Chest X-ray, AP view. Patient: 65 years old, sex M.
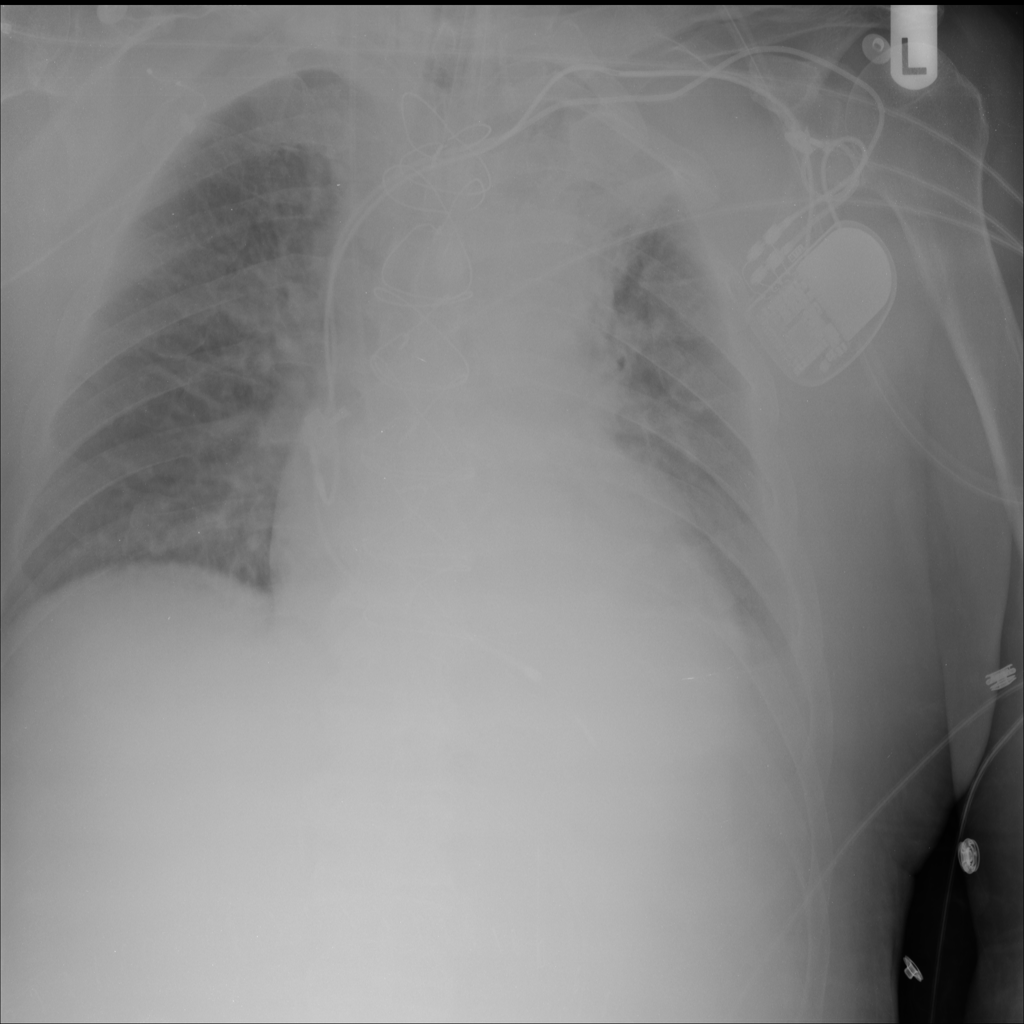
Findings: Atelectasis